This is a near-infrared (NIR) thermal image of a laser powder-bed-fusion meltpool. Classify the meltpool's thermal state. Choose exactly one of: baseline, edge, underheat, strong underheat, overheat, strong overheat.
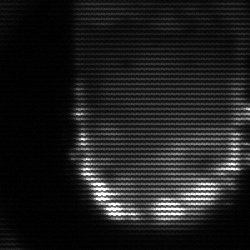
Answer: baseline